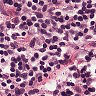
Metastatic tissue present: no